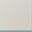
Piece: xx